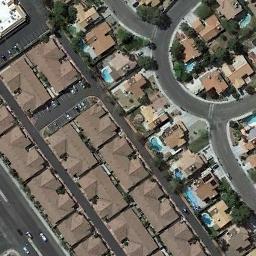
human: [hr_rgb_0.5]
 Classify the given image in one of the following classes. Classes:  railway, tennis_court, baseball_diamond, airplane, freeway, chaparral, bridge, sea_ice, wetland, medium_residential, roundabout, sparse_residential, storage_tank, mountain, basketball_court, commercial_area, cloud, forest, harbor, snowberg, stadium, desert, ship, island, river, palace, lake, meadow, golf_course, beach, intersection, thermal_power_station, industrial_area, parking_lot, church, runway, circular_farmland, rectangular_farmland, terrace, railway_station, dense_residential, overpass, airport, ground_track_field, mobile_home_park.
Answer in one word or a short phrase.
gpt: dense_residential